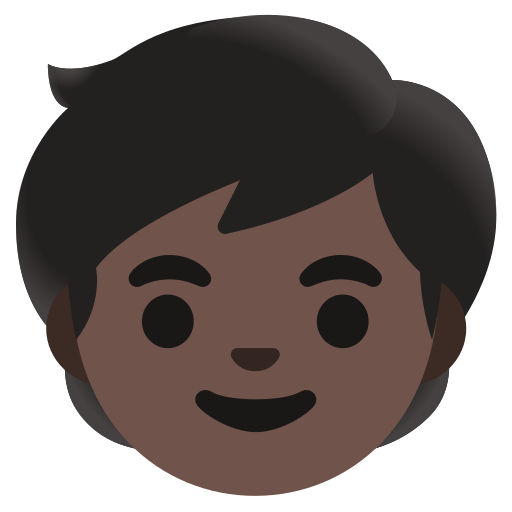
Emoji: 🧒🏿